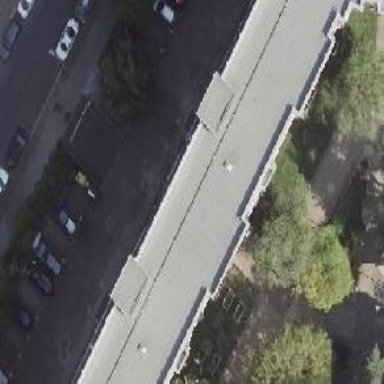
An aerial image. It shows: Apartment building with flat roof.